Interaction volume radius: 5 \u00c5
Interaction volume height: 20 \u00c5
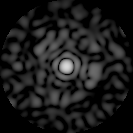
Disorder parameter: 0.8438